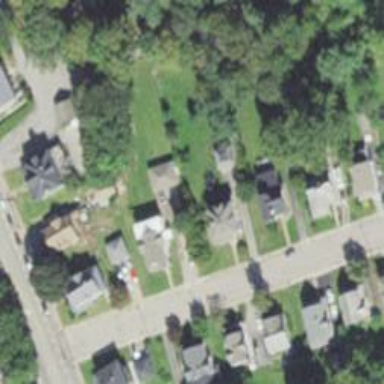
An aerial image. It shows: Residential driveway used as service road.